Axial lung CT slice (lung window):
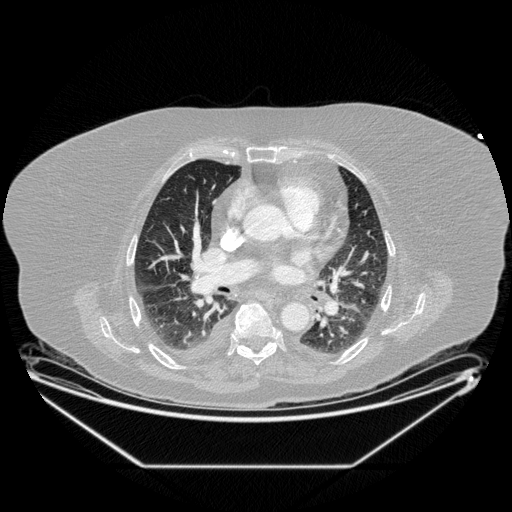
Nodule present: no